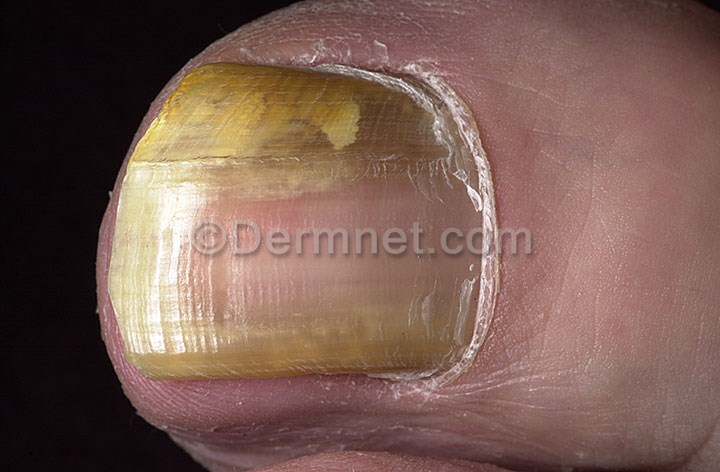
Disease: Nail Fungus and other Nail Disease